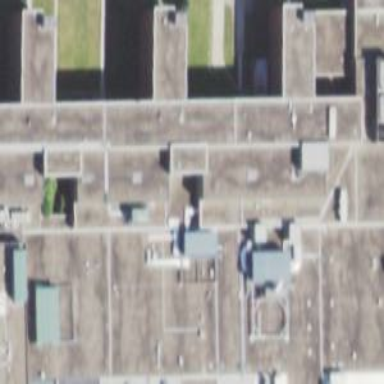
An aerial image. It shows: Hospital building.